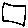
Label: square